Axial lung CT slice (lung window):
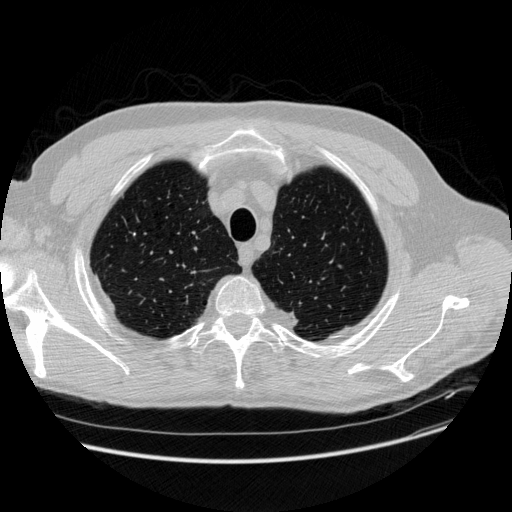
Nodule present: no